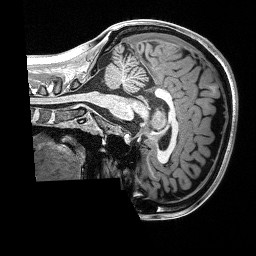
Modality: T1w
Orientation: sagittal
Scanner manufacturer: siemens
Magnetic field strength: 3 T
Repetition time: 2.4 s
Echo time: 0.00122 s